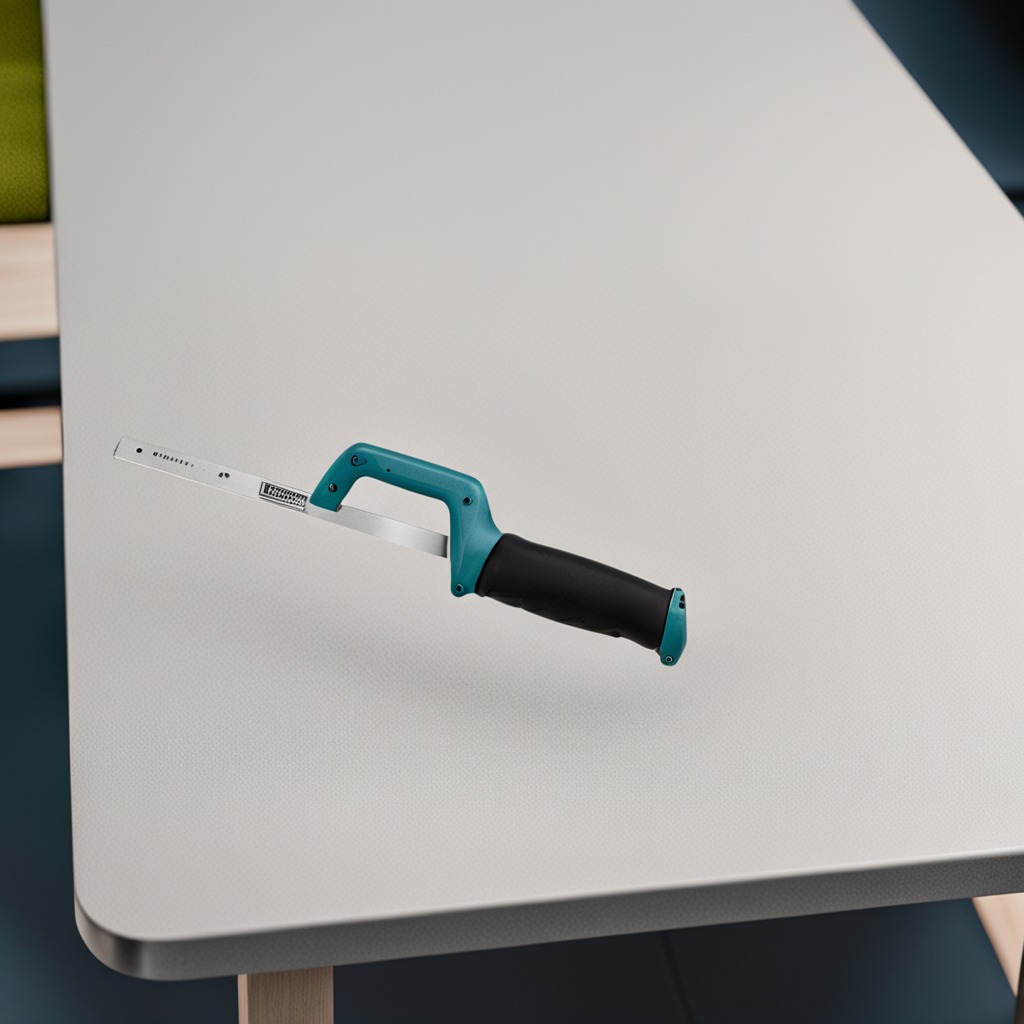
A handheld metal saw lies on the utility table in a temporary outdoor tool station.